Question: I apologize for the length of this post but this one bums me out for two days straight now. Consider the image below. On Mouseclick on one of the tiles 1-4 the tiles resize and a big tile 5 appears in the middle. Another mouseclick reverses the process.

First I tried to bind the width/height property of row- and columndefinitions directly. This didn't work at all. The current solution uses the width and height property of labels to get the resizing done. The code is as follows...
'''
....
<Grid Name ="MainGrid" Background="Crimson">
<Grid.ColumnDefinitions>
<ColumnDefinition Width="Auto"/>
<ColumnDefinition Width="Auto"/>
<ColumnDefinition Width="Auto"/>
</Grid.ColumnDefinitions>
<Grid Name="LeftGrid" Grid.Column ="0">
<Grid.ColumnDefinitions>
<ColumnDefinition Width="1"/>
<ColumnDefinition />
</Grid.ColumnDefinitions>
<Grid.RowDefinitions>
<RowDefinition Height="1"/>
<RowDefinition />
<RowDefinition />
</Grid.RowDefinitions>
<Label Grid.Column ="1" Grid.Row ="0" Background ="Cyan " Width="200" Name="HandleLeftTop" />
<Label Grid.Column ="0" Grid.Row ="1" Background ="Cyan " Width="200" Name="HandleLeftSideTop" />
<Label Grid.Column ="0" Grid.Row ="2" Background ="Cyan " Width="200" Name="HandleLeftSideBottom"/>
<Grid Grid.Column ="1" Grid.Row ="1" Background ="Green" MouseDown="Grid_MouseDown"> </Grid>
<Grid Grid.Column ="1" Grid.Row ="2" Background ="Yellow" MouseDown="Grid_MouseDown_1"></Grid>
</Grid>
<Grid Name="RightGrid" Grid.Column ="2">
<Grid.ColumnDefinitions>
<ColumnDefinition />
<ColumnDefinition Width="1"/>
</Grid.ColumnDefinitions>
<Grid.RowDefinitions>
<RowDefinition Height="1"/>
<RowDefinition />
<RowDefinition />
</Grid.RowDefinitions>
<Label Grid.Column ="0" Grid.Row ="0" Background ="Cyan " Width="200" Name="HandleRightTop"/>
<Label Grid.Column ="1" Grid.Row ="1" Background ="Cyan " Width="200" Name="HandleRightSideTop"/>
<Label Grid.Column ="1" Grid.Row ="2" Background ="Cyan " Width="200" Name="HandleRightSideBottom"/>
<Grid Grid.Column ="0" Grid.Row ="1" Background ="Thistle " MouseDown="Grid_MouseDown_2"></Grid>
<Grid Grid.Column ="0" Grid.Row ="2" Background ="Tan " MouseDown="Grid_MouseDown_3"></Grid>
</Grid>
<Grid Name="MiddleGrid" Grid.Column ="1">
<Grid.RowDefinitions>
<RowDefinition Height="1"/>
<RowDefinition />
</Grid.RowDefinitions>
<Label Grid.Row ="0" Background ="Cyan " Width="200" Name="HandleMiddleTop" />
<Grid Grid.Column ="0" Grid.Row ="1" Background ="Tomato"/>
</Grid>
</Grid>
'''
'''
public partial class RTGraphControl : UserControl
{
private readonly RTGraphControlViewModel _viewModel;
public RTGraphControl()
{
InitializeComponent();
_viewModel = new RTGraphControlViewModel(this);
DataContext = _viewModel;
//.... Binding row heights etc...
var leftColumnWidthbindingElement = new Binding
{
Source = _viewModel,
Path = new PropertyPath("LeftColumnWidth"),
Mode = BindingMode.OneWay,
UpdateSourceTrigger = UpdateSourceTrigger.PropertyChanged
};
HandleLeftTop.SetBinding(WidthProperty, leftColumnWidthbindingElement);
// same for right and middle column
_viewModel.Expanded = false;
}
}
public class RTGraphControlViewModel : INotifyPropertyChanged
{
public event PropertyChangedEventHandler PropertyChanged;
private readonly RTGraphControl _rt;
private bool _expanded;
private double _rowHeight;
private double _leftcolumnWidth;
private double _middlecolumnWidth;
private double _rightcolumnWidth;
public RTGraphControlViewModel(RTGraphControl rt)
{
_rt = rt;
}
public bool Expanded
{
get { return _expanded; }
set
{
_expanded = value;
double width = _rt.MainGrid.ActualWidth;
if (_expanded)
{
LeftColumnWidth = width*0.2;
RightColumnwidth = width*0.2;
MiddleColumnWidth = width*0.6;
}
else
{
LeftColumnWidth = width * 0.5;
RightColumnwidth = width * 0.5;
MiddleColumnWidth = width * 0;
}
OnPropertyChanged("Expanded");
}
}
public double LeftColumnWidth
{
get { return _leftcolumnWidth; }
set
{
_leftcolumnWidth = value;
OnPropertyChanged("LeftColumnWidth");
}
}
public double MiddleColumnWidth {...}
public double RightColumnwidth {...}
private void OnPropertyChanged(string propertyName)
{
if (PropertyChanged != null)
PropertyChanged(this, new PropertyChangedEventArgs(propertyName));
}
}
'''
This kind of works for the left and middle column but funnily enough it doesn't for the right column. The right column doesn't change its width at all. Another problem is that after initialization of the usercontrol actualwidth is set to 0. A workaround with .Measure and .Arrange didn't work.
Thanks in advance
Jon
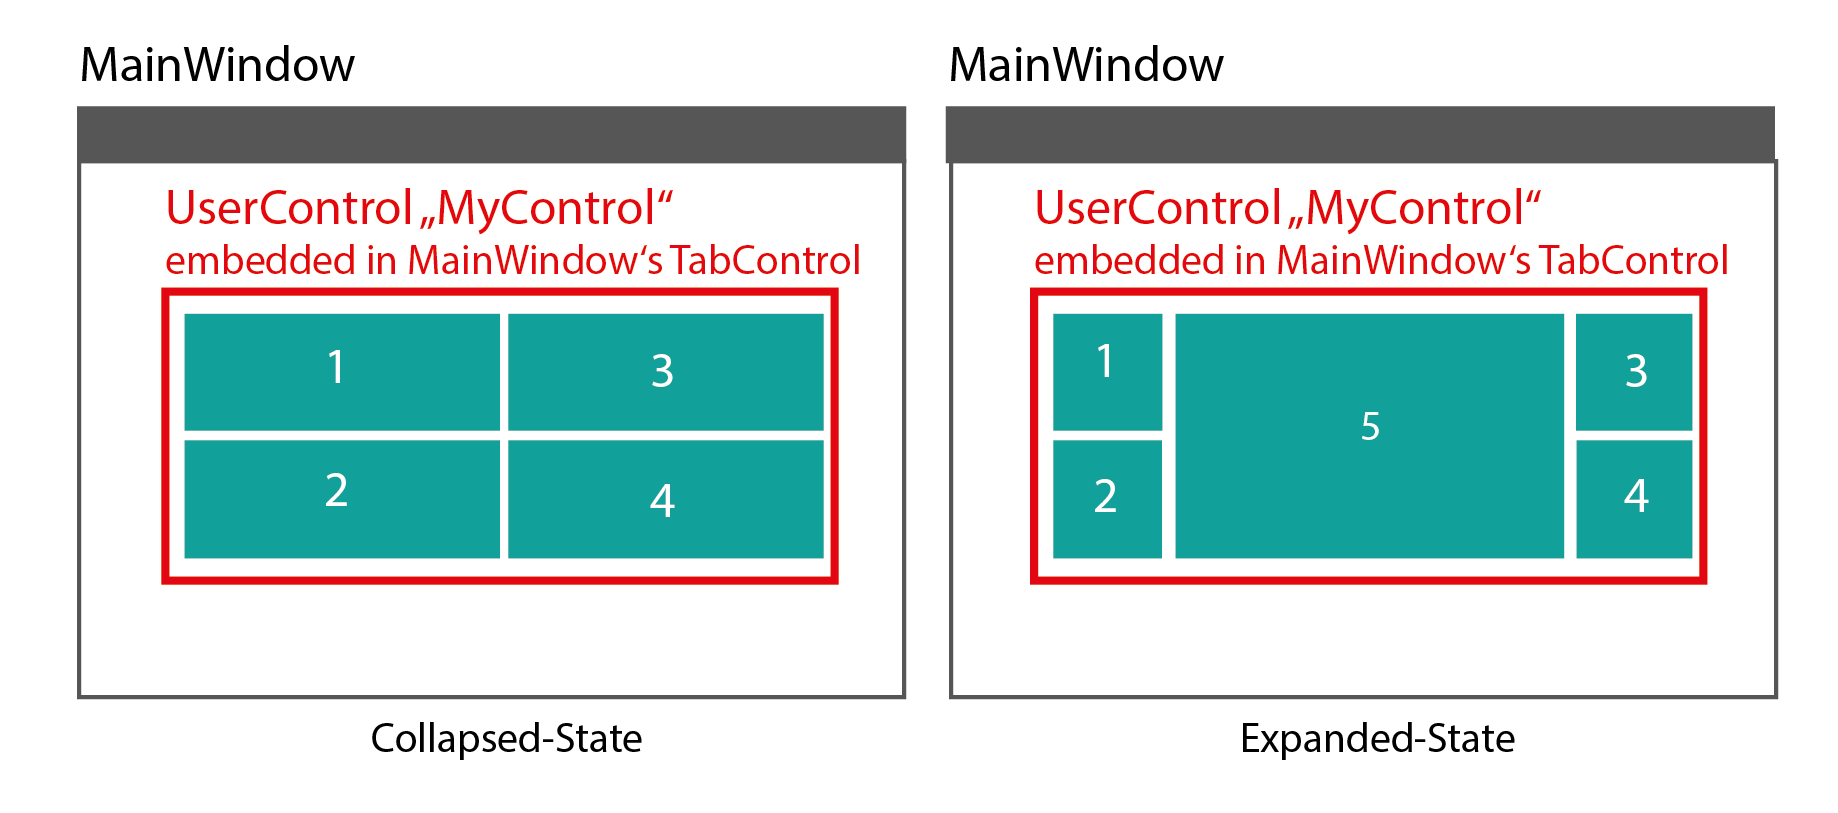
Answer: You could define your XAML like this:
'''
<Grid>
<Grid.ColumnDefinitions>
<ColumnDefinition Width="*" />
<ColumnDefinition Width="Auto" />
<ColumnDefinition Width="*" />
</Grid.ColumnDefinitions>
<Grid.RowDefinitions>
<RowDefinition />
<RowDefinition />
</Grid.RowDefinitions>
<Grid Grid.Column="0" Grid.Row="0" Background="ForestGreen" Margin="2"
MouseDown="OuterContainer_OnMouseDown" />
<Grid Grid.Column="2" Grid.Row="0" Background="LimeGreen" Margin="2"
MouseDown="OuterContainer_OnMouseDown" />
<Grid Grid.Column="0" Grid.Row="1" Background="Firebrick" Margin="2"
MouseDown="OuterContainer_OnMouseDown" />
<Grid Grid.Column="2" Grid.Row="1" Background="OrangeRed" Margin="2"
MouseDown="OuterContainer_OnMouseDown" />
<Grid Grid.Column="1" Grid.Row="0" Grid.RowSpan="2" Background="DodgerBlue"
MouseDown="MiddleContainer_OnMouseDown" x:Name="MiddleContainer"
Visibility="Collapsed" Width="300" Margin="2" />
</Grid>
'''
Then a little code-behind to show/hide the middle box:
'''
private void OuterContainer_OnMouseDown(object sender, MouseButtonEventArgs e)
{
MiddleContainer.Visibility = Visibility.Visible;
}
private void MiddleContainer_OnMouseDown(object sender, MouseButtonEventArgs e)
{
MiddleContainer.Visibility = Visibility.Collapsed;
}
'''
Hidden:

Showing:

The only caveat is that the middle box has a preset size (300, but you can change that), instead of 60%. Not sure what you're intending to do with it, so that may or may not be an issue.